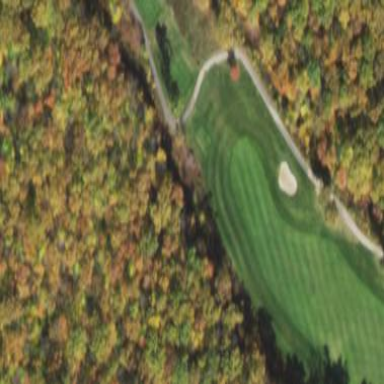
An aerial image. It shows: Grassy area designated as golf fairway.